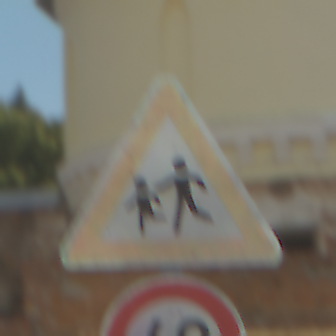
Verkehrszeichen: KinderRechts
Zusatzzeichen unten: Geschwindigkeit40
Umgebung: Outdoor, Suburban
Tageszeit: Midday
Wetter: PartlyCloudy
Licht: Natural
Jahreszeit: NotSpecified
Kontrast: HighContrast